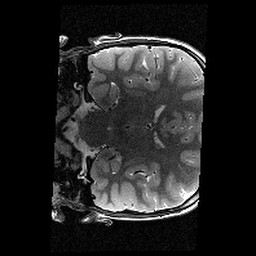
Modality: T2w
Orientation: coronal
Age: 12
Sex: male
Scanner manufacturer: siemens
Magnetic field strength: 3 T
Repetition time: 8.46 s
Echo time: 0.067 s